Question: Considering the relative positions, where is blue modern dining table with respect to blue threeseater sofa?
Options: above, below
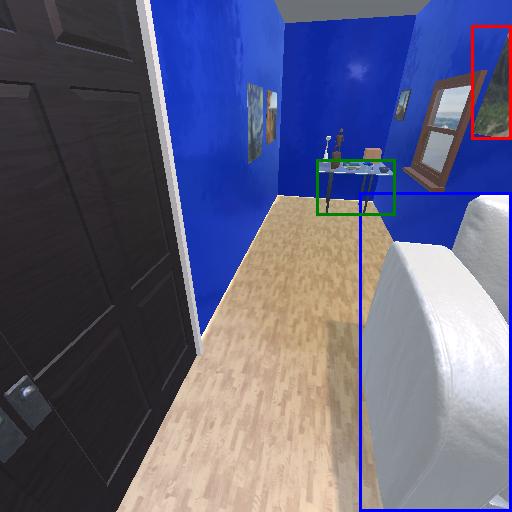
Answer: above